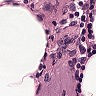
Metastatic tissue present: no